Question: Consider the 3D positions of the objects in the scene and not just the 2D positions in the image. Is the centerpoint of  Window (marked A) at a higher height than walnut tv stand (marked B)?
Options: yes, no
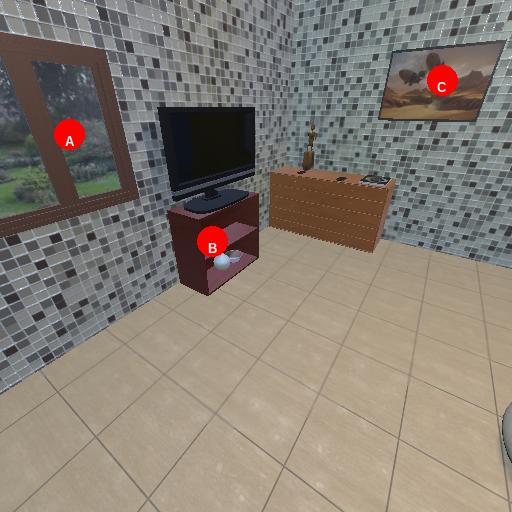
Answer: yes